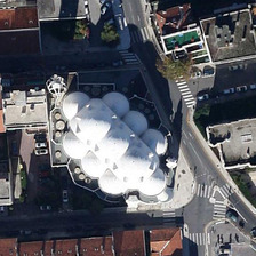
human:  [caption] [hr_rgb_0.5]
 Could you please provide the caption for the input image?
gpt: this esthetic church with several white round roofs sits at coner of streets .

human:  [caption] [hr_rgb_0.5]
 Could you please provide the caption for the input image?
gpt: The church with some white domes is in a block with several houses and some cars parked along the street.

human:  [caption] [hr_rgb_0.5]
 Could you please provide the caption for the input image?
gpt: a white bubble shape church is in the corner of a neighbor which is divided by some streets .

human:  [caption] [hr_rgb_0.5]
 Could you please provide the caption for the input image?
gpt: A church with several white domes is located in a block, surrounded by some houses and some cars parked in the street.

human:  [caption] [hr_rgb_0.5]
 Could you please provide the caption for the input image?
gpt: a church with several white domes is located in an alley with some houses around and some cars parked along the road.